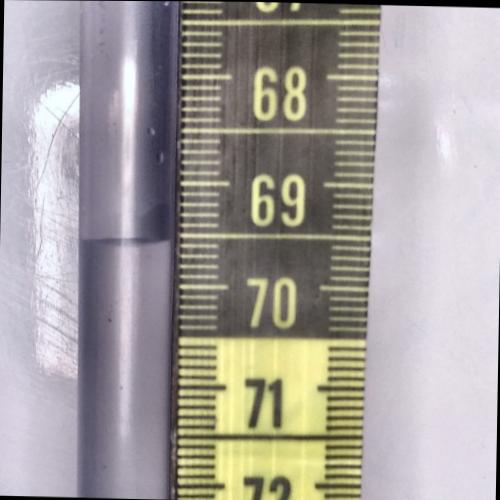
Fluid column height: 69.6 cm